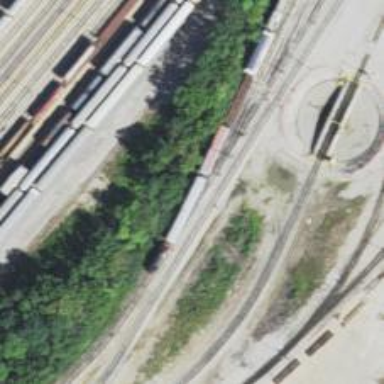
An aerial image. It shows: Railway yard.